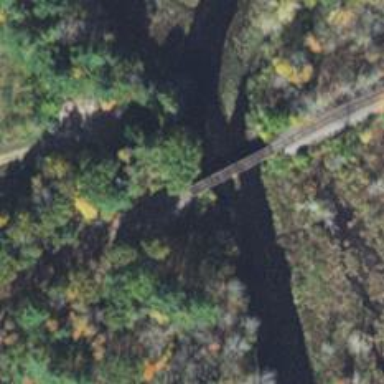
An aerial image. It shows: Bridge over railway line.